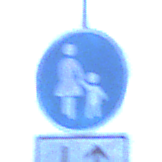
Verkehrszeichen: Gehweg
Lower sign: RichtungsangabeDurchPfeile8
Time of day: Dawn
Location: Outdoor (Urban)
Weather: PartlyCloudy
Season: NotSpecified
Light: Natural